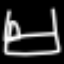
Label: bed